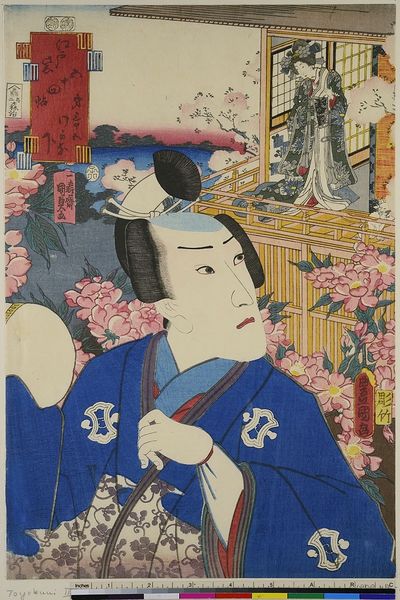
Titel: Der Schauspieler Ichikawa Danjuro VIII in Wakana no ge, Blatt 35 aus der Serie: Die 54 Kapitel des Edo Violett
Künstler: Utagawa Kunisada
Standort: Hamburg
Institution: Museum für Kunst und Gewerbe Hamburg
Schlagwörter: blau, blume, frisur, kleidung, theater, holzschnitt, japan, geisha, druckgraphik, druckgrafik, literatur, china, zeit, schauspieler, farbholzschnitt, schauspielerin, kabuki, edo, reproduktionen, druckerzeugnisse, theateraufführung, ukiyo, genji, monogatari